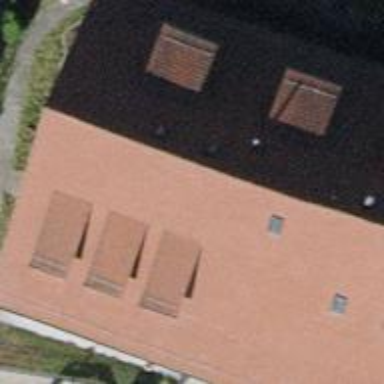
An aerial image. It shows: Terrace building.